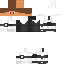
A male skeleton skin with dark skin, wearing brown helmet dressed in a black armor chest and black pants, featuring a closed mouth.